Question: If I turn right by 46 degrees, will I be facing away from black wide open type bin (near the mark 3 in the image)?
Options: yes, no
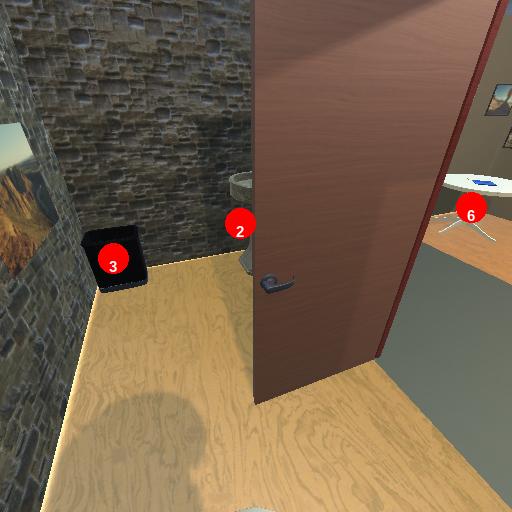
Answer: yes